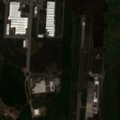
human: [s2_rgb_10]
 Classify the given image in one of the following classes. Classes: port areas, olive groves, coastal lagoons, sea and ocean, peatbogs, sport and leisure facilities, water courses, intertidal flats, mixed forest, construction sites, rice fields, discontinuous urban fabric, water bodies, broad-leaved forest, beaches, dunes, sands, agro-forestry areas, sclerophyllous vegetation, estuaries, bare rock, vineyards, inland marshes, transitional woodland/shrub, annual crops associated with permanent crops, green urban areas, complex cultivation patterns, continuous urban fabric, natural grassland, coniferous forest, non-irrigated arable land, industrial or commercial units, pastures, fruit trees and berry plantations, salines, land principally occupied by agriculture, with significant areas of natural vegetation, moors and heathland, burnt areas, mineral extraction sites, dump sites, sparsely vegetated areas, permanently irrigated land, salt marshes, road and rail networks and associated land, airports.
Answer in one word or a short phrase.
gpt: industrial or commercial units, airports, non-irrigated arable land, vineyards